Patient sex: M
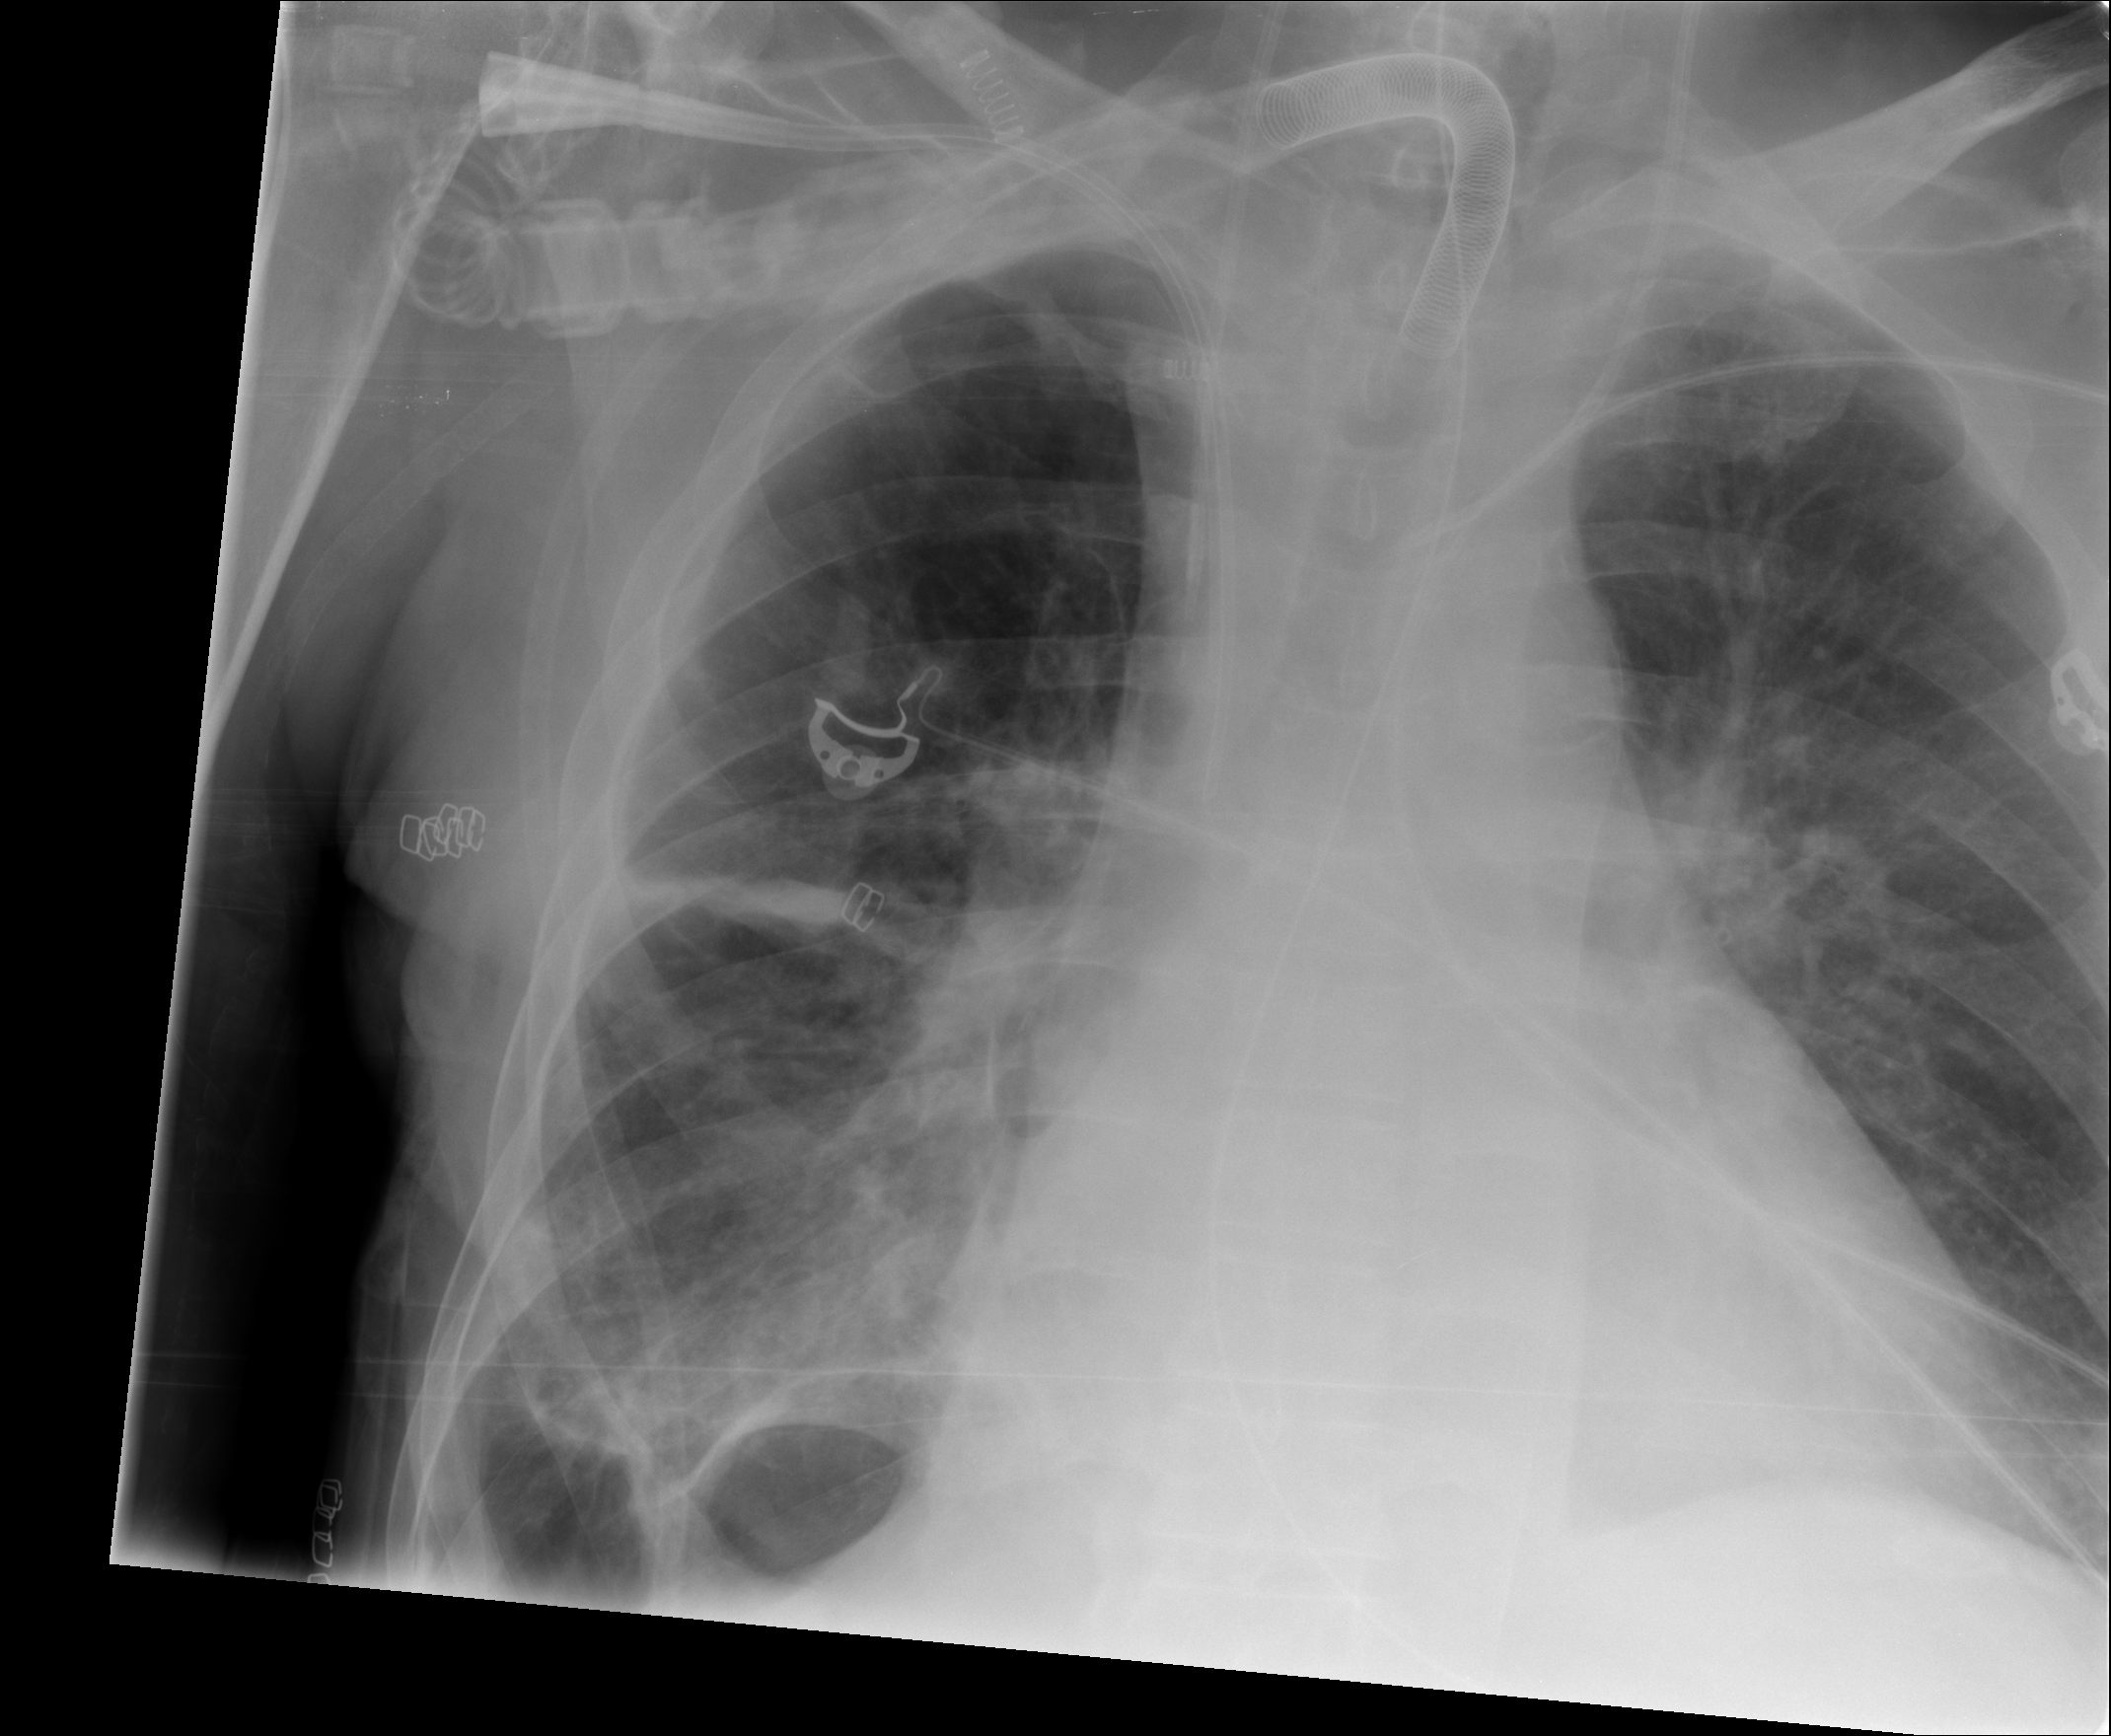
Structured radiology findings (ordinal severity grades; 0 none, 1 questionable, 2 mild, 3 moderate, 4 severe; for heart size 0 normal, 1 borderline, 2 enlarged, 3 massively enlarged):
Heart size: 2
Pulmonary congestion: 2
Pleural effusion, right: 0
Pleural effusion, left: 0
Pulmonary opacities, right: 2
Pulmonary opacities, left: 0
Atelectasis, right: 3
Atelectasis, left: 0